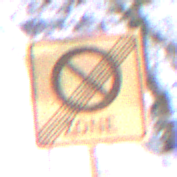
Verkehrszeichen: EndeEingeschraenktesHalteverbotZone
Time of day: Night
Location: Outdoor (Urban)
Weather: Overcast
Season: Winter
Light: Artificial